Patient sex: M
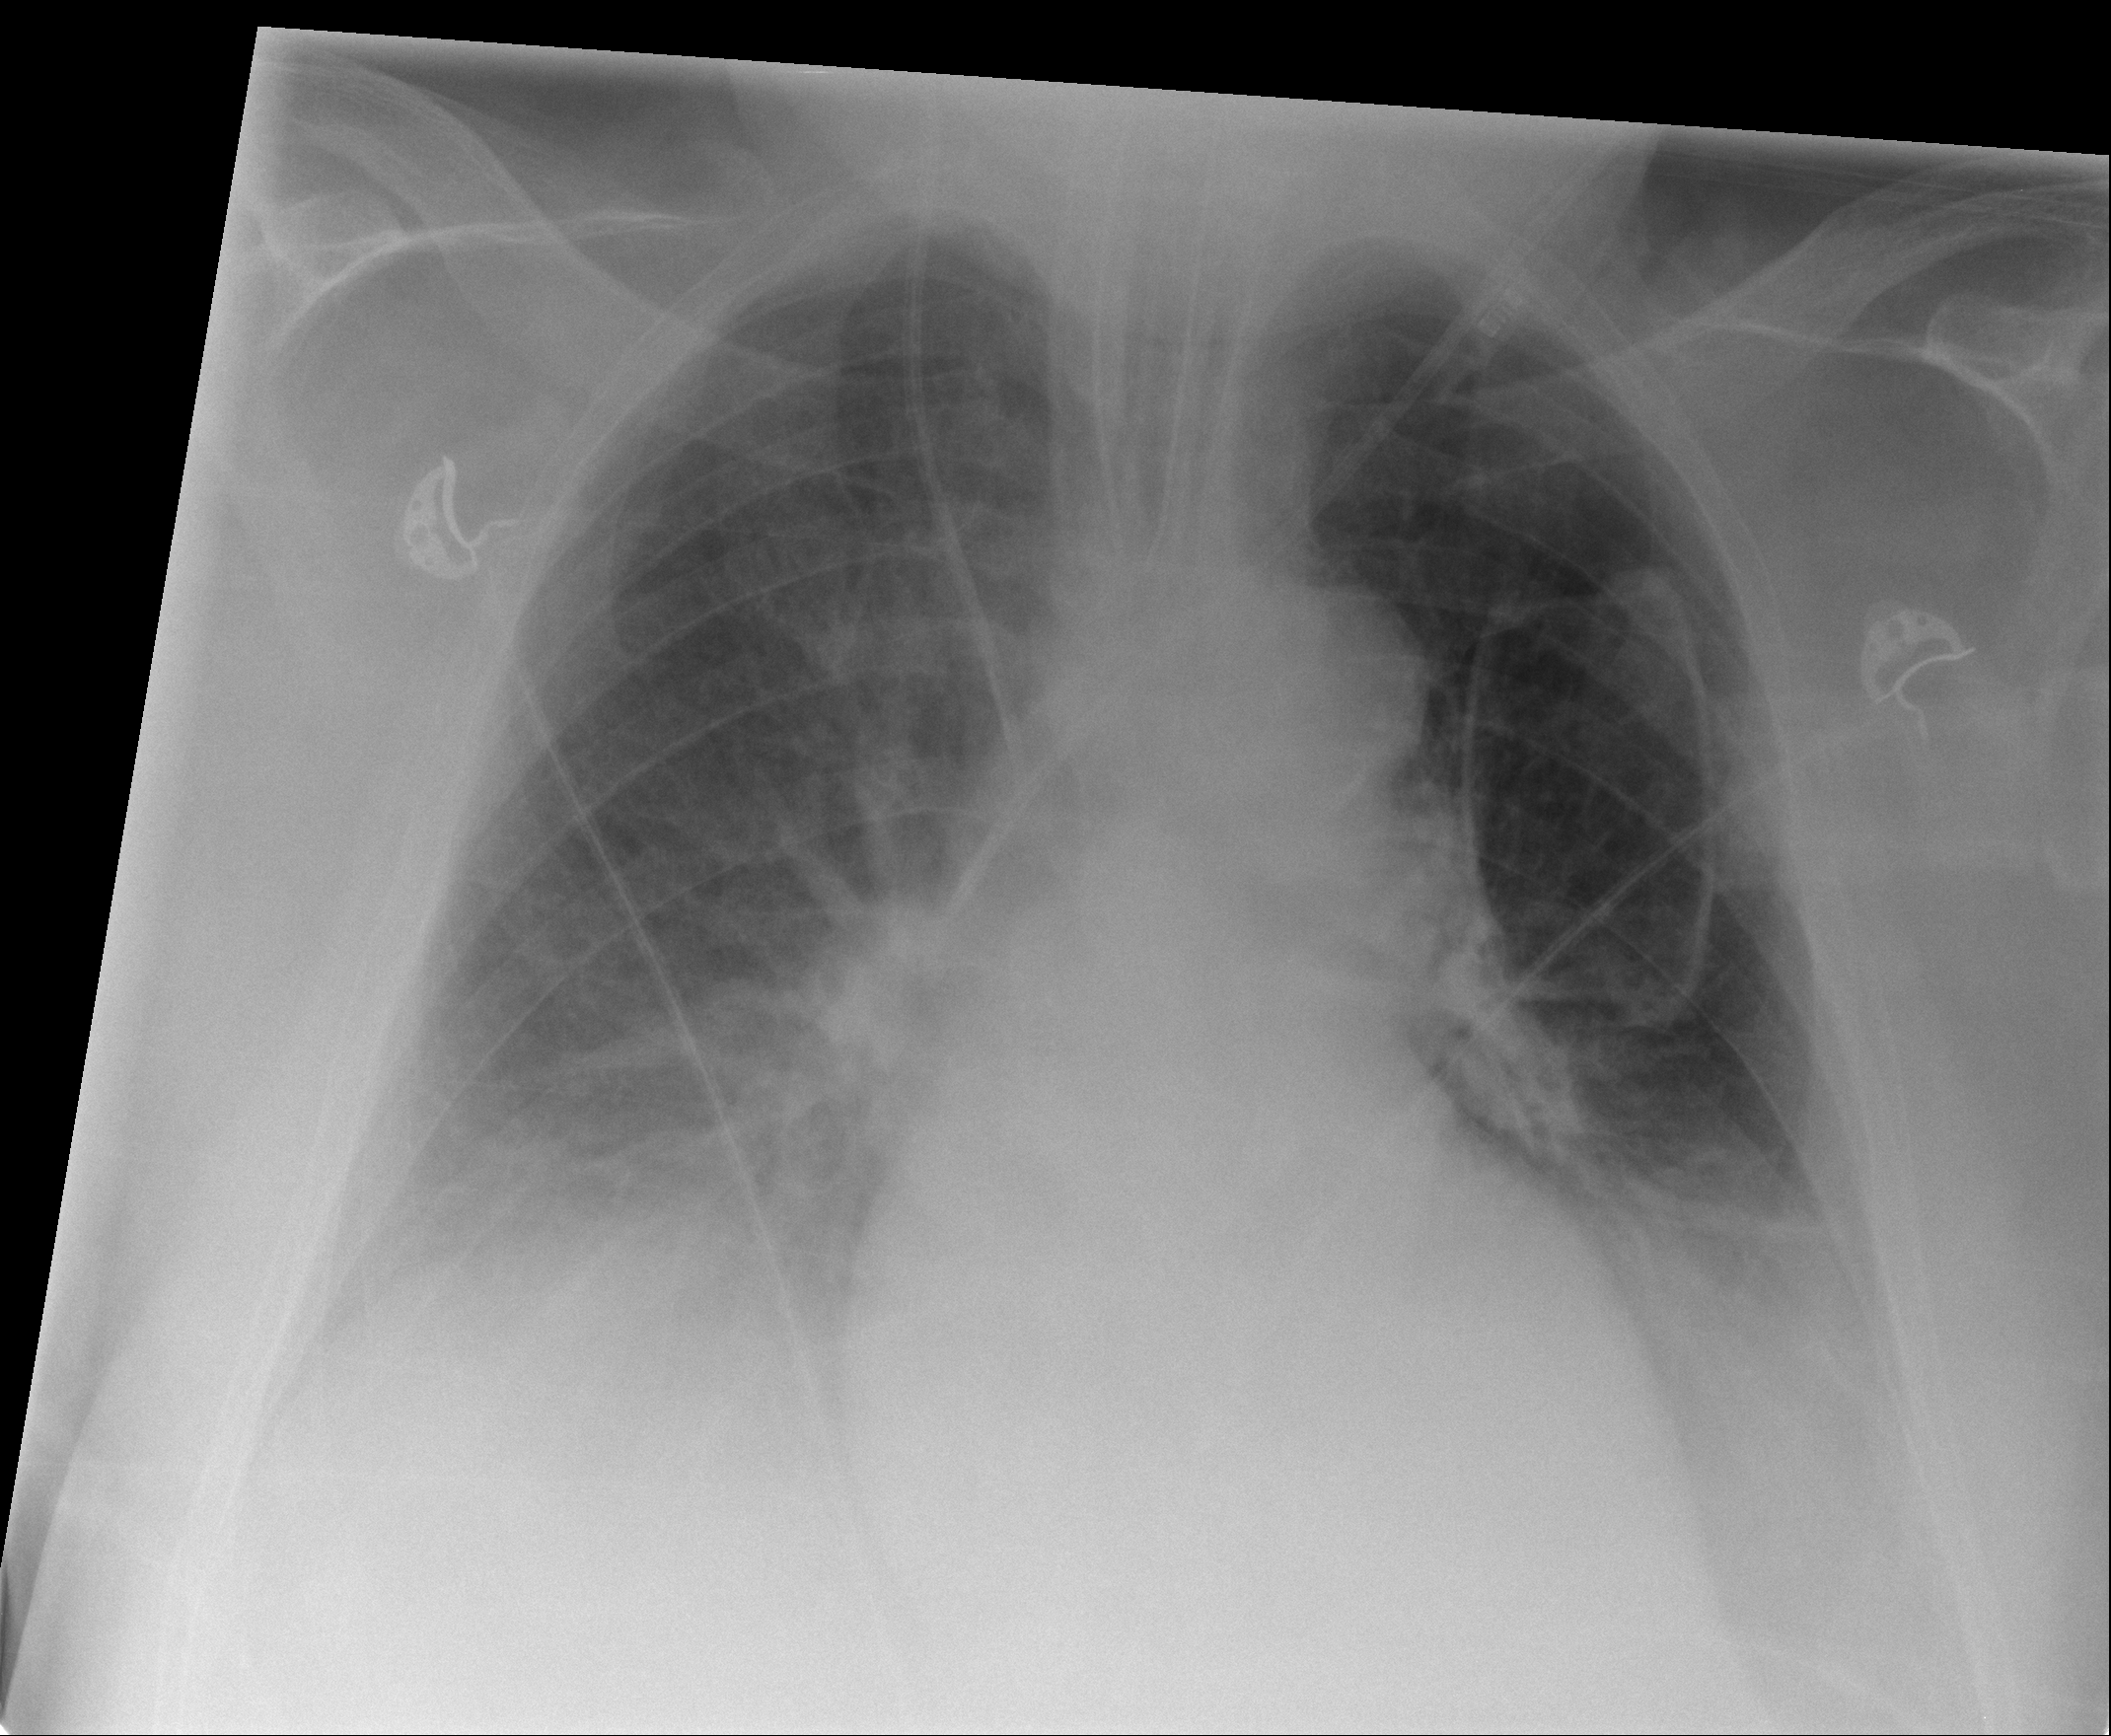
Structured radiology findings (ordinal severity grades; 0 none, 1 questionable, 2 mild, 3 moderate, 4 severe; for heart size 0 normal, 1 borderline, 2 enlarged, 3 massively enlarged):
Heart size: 1
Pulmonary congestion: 2
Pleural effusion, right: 2
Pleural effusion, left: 2
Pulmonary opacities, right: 1
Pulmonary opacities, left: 0
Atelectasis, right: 2
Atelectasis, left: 2